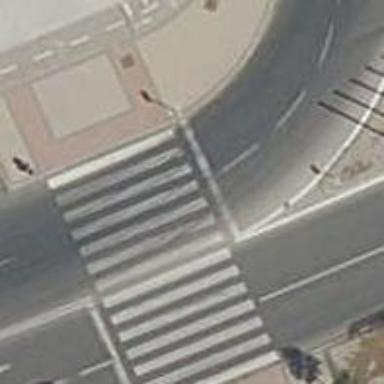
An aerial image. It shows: Road with traffic signals.